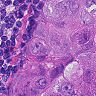
Metastatic tissue present: yes